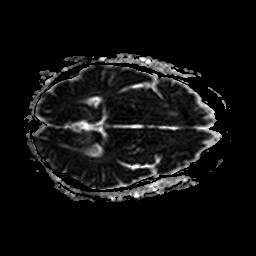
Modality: ADC
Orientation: axial
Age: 78
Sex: female
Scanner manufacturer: philips
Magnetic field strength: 1.5 T
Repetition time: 4.801 s
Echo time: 0.07764 s